Question: I have a form with opacity set to 0. How would I be able to paint a filled rectangle inside that form, that is 50% transparent ?
'''
//brush1 transparency is set at 128 (50%)
SolidBrush brush1 = new SolidBrush(Color.FromArgb(128, 100, 100, 100));
private void Form1_Paint(object sender, PaintEventArgs e)
{
e.Grapics.FillRectangle(brush1, rectangle1);
}
'''
If I paint using 'e.Graphics',nothing is drawn on the screen, since the form's opacity is 0.
I tried drawing using 'Graphics g = Graphics.FromHwnd(IntPtr.Zero);' but it is so slow (only slow with brushes with transparency), that is absolutely ineffective.
I am doing this to draw to the screen. The form is being used a transparent canvas in order to achieve that. I tried using 'BackColor = Color.LightGreen; TransparencyKey = Color.LightGreen;' but that just draws the rectangle 'LightGreen'.
This is what I want to achieve:

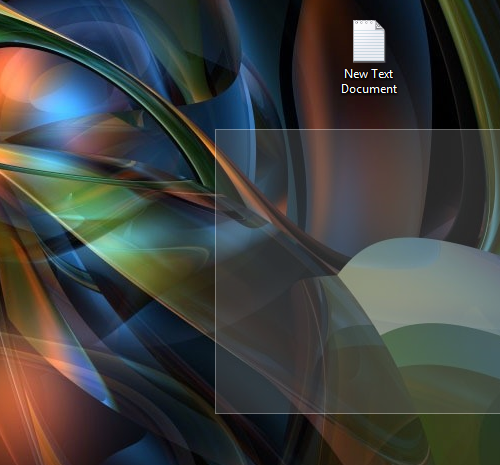
Answer: You can achieve this by using two forms. One with a partial opacity on the background and other with Transparency key on the foreground.

The transparent Window is in a Label kept on a form named Foreground_Form.
And the background is a form named Form_TransparentBack
'''
public partial class Form_TransparentBack : Form
{
public Form_TransparentBack(Form _foregroundForm)
{
InitializeComponent();
StartPosition = _foregroundForm.StartPosition;
Location = _foregroundForm.Location;
Size = _foregroundForm.Size;
_foregroundForm.Resize += _foregroundForm_Resize;
FormBorderStyle = System.Windows.Forms.FormBorderStyle.None;
_foregroundForm.LocationChanged += _foregroundForm_LocationChanged;
ShowInTaskbar = false;
BackColor = Color.WhiteSmoke;
Opacity = 0.5;
Timer timer = new Timer() { Interval = 10};
timer.Tick += delegate(object sn, EventArgs ea)
{
(sn as Timer).Stop();
_foregroundForm.ShowDialog();
};
timer.Start();
Show();
}
void _foregroundForm_LocationChanged(object sender, EventArgs e)
{
Location = (sender as Form).Location;
}
void _foregroundForm_Resize(object sender, EventArgs e)
{
WindowState = (sender as Form).WindowState;
Size = (sender as Form).Size;
}
}
'''
'''
public partial class Foreground_Form : Form
{
public Foreground_Form()
{
InitializeComponent();
FormBorderStyle = System.Windows.Forms.FormBorderStyle.None; // required
TransparencyKey = this.BackColor; // required
StartPosition = FormStartPosition.CenterScreen;
this.Paint += Foreground_Form_Paint;
}
void Foreground_Form_Paint(object sender, PaintEventArgs e)
{
//this is for the Stroke
e.Graphics.DrawRectangle(Pens.White, new Rectangle(0, 0, Width - 1, Height - 1));
}
}
'''
Now you can call any form with the transparent background. For the transparency, you should set the TransparencyKey to the form to be displayed.
'''
private void button1_Click(object sender, EventArgs e)
{
new Form_TransparentBack(new Foreground_Form());
}
'''